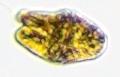
Label: Akashiwo